Question: I added this but gives error

I want to get and set the numerical value but it gives undefined
'$('#List').find('.plan').dataset.value = 10;'
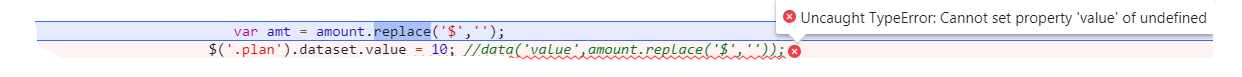
Answer: You are trying to access an DOM property on a jQuery COLLECTION.
To access the element when <URL> you need [0] as in
'''
$('#List').find('.plan')[0].dataset.value = amt;
'''
if you do not want to use '.data("value",amt)' or '.attr("data-value",amt)' which will set the amt on ANY .plan found.
Alternative you can use 'this':
'''
$('#List').find('.plan').each(function() {
this.dataset.value = amt;
})
'''
Testing:
'''
var amt = 10;
// $('#List').find('.plan').dataset.value = amt; // does not work
$('#List').find('.plan')[1].dataset.value = amt; // ONLY on second element
console.log($("#List").html())
$('#List').find('.plan').attr("data-value", amt); // on ALL elements found
console.log($("#List").html())
$('#List').find('.plan').each(function() { // loop over elements
this.dataset.value = 20;
})
console.log($("#List").html())
'''
'''
<script src="https://ajax.googleapis.com/ajax/libs/jquery/2.1.1/jquery.min.js"></script>
<ul id="List">
<li class="notPlan">Not a plan</li>
<li class="plan">Plan 0</li>
<li class="notPlan">Not a plan</li>
<li class="plan">Plan 1</li>
</ul>
'''